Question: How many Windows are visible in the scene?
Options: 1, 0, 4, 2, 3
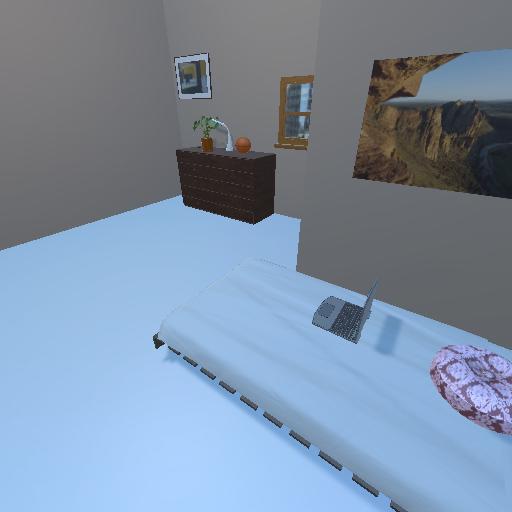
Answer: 1